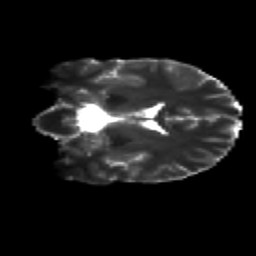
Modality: T2w
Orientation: coronal
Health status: healthy
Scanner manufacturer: siemens
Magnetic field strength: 3 T
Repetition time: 12 s
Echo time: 0.092 s